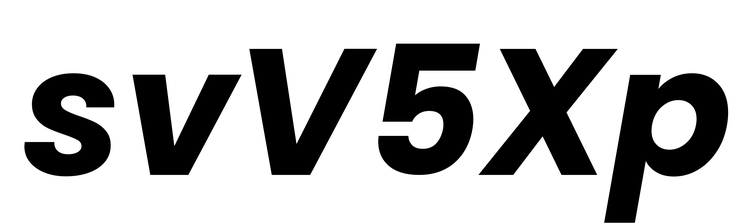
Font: Poppins-BoldItalic